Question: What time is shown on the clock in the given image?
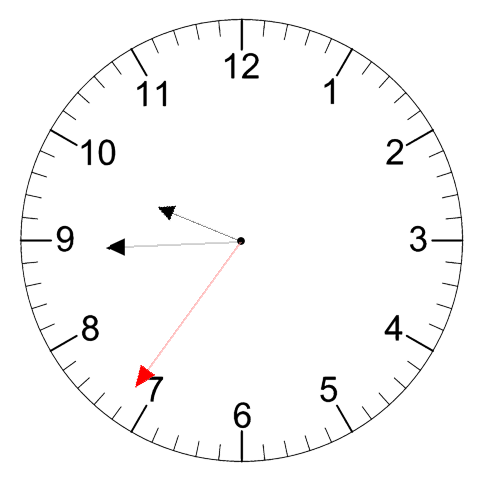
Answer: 09:44:36